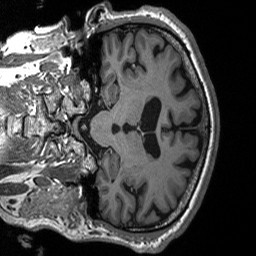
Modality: T1w
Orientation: coronal
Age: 66
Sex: female
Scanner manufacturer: siemens
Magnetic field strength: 3 T
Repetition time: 2.53 s
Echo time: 0.00219 s